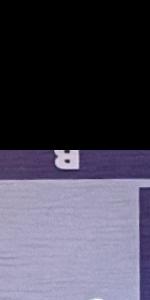
Label: Empty